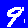
Digit: 9